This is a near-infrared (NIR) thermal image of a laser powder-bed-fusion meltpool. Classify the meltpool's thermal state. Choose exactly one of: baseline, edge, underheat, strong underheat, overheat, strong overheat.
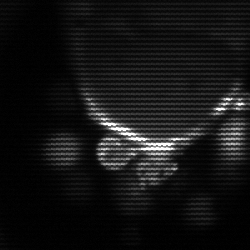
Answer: baseline